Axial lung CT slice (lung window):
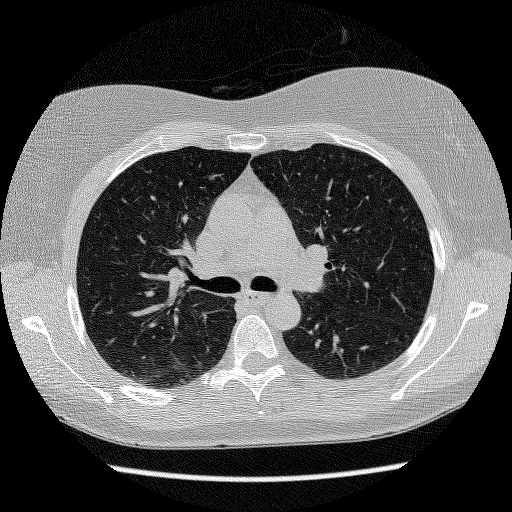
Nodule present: no